Question: I am creating a function to find specific windows given a window hierarchy as follows:
'''
protected bool MapWindowHierarchy (ATS.Library.Window window)
{
bool result = false;
List<Process> processes = null;
processes = GetProcesses().ToList();
processes.ForEach
(
process =>
{
if (process.MainWindowHandle == window.Handle)
{
// Populate window properties.
// Get child windows with filled properties.
}
}
);
return (result);
}
protected bool MapWindowHierarchy (List<ATS.Library.Window> windows)
{
return (windows.All(window => this.MapWindowHierarchy(window)));
}
public sealed class Window
{
public IntPtr Handle { get; set; }
public string Class { get; set; }
public Rectangle Bounds { get; set; }
public Win32Api.User32.ShowWindowCommands WindowState { get; set; }
public string Caption { get; set; }
public int Style { get; set; }
public List<ATS.Library.Window> Windows { get; set; }
public void PopulateFromHandle(IntPtr hWnd)
{
// Populate above properties using Win32 API.
}
}
'''
This is just rough code but the objective is to create a heirarchy using the '<URL>.
Furthermore, I am not sure how to retrieve the class names and text of the windows given I have the handle (hWnd) like Spy++ does (see image below). Notice how the text is retrieved in the tree view but not the '[Find Window]' dialog.

Question:
- - -
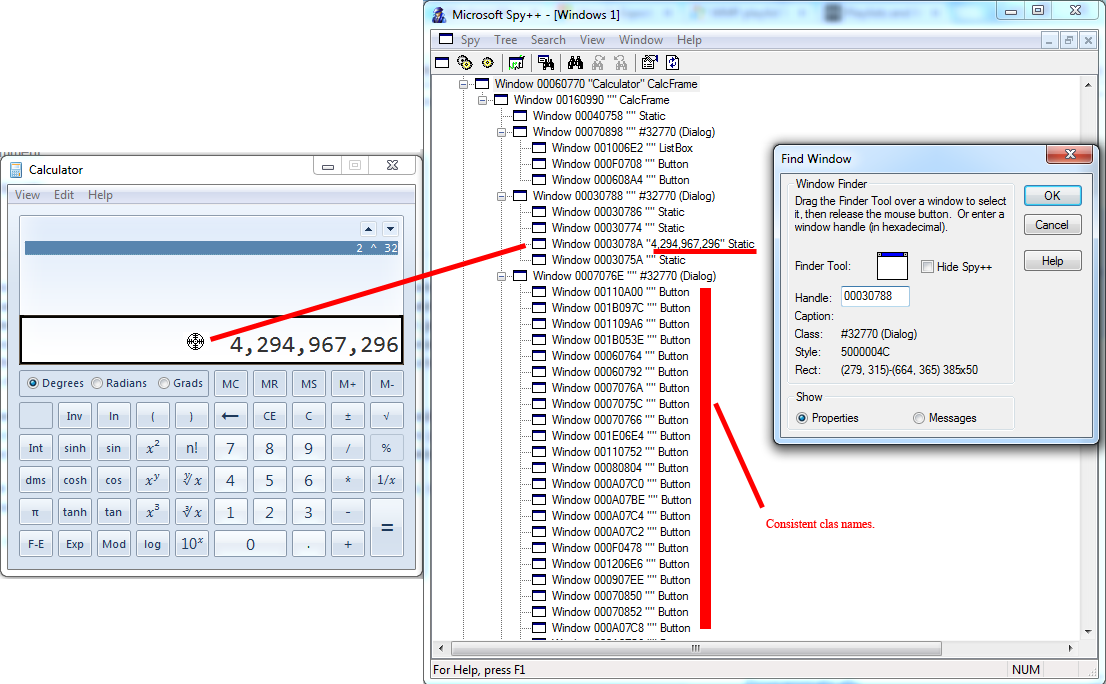
Answer: Not sure why you have to worry. But yes, these "Button" controls you highlighted in your screenshot are unique windows. They all look the same and behave the exact same way when you click them. The only difference is that their text "property" is different. So they are therefore the exact same window "class". With "property" and "class" in double-quotes since the winapi is a C api and the C language doesn't support classes or properties.
A window class pre-selects a bunch of properties for a window, you can see them back in the <URL> winapi call. The scheme was designed to make it easy to create windows that are similar, much like you use a class in C# to create objects that are similar. But can still have their own Text property. And their own Click event handler.
You get the window class name from a handle with the GetClassName() winapi function.
You get the text "property" from a handle with the GetWindowText() winapi function. GetWindowTextLength() tells you how large a string buffer you need to pass to GetWindowText().